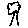
Label: tree